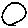
Label: moon